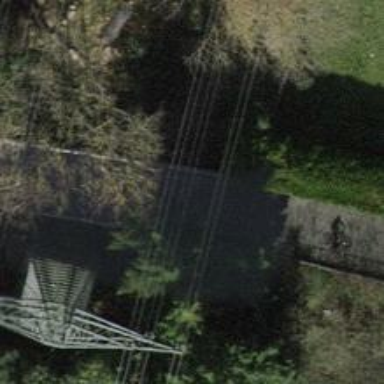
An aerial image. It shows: Cycleway bridge with asphalt surface.